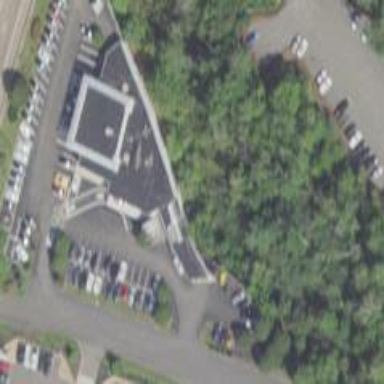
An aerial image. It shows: Building that houses car shop.